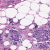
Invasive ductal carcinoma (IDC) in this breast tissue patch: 1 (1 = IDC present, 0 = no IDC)